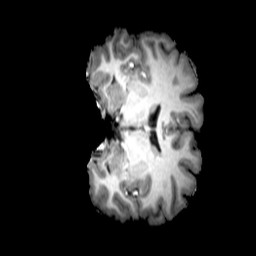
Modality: T1w
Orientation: coronal